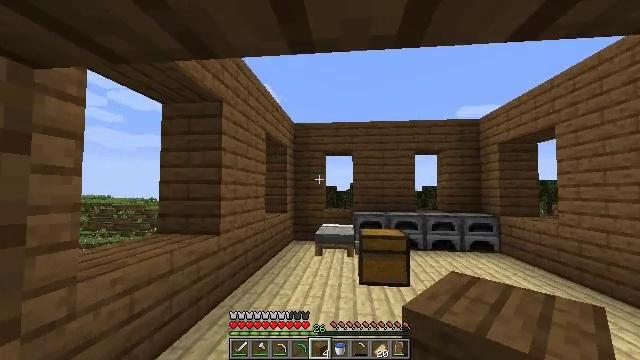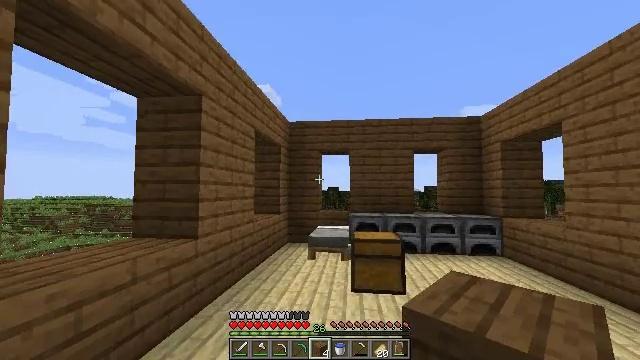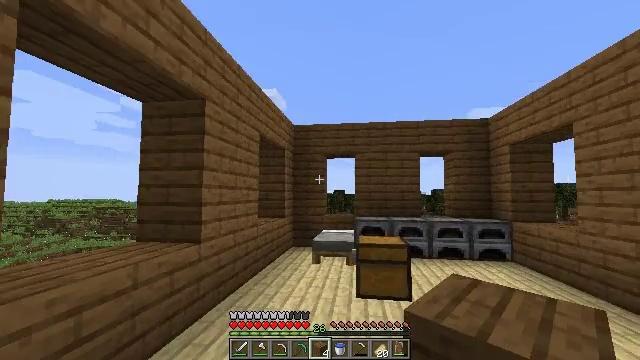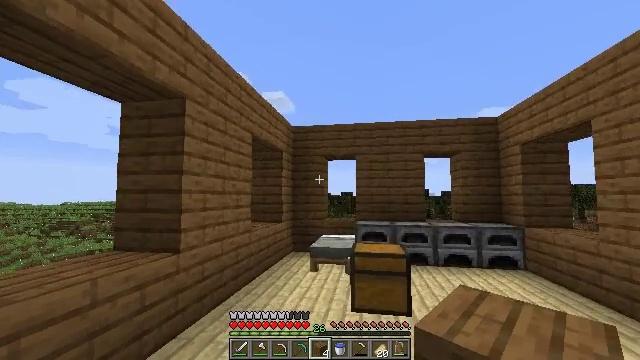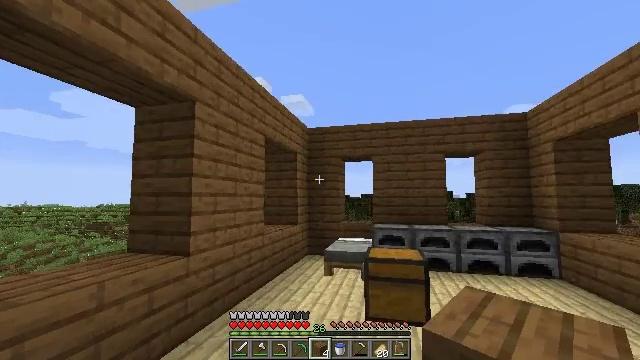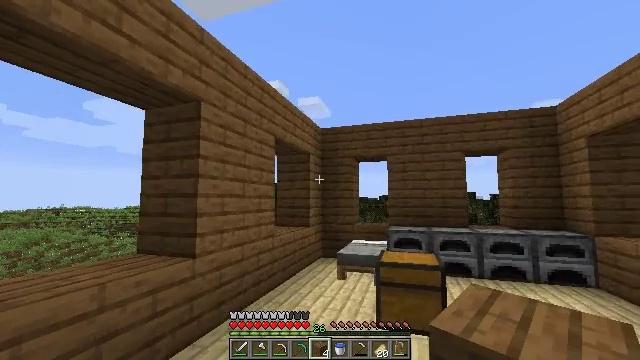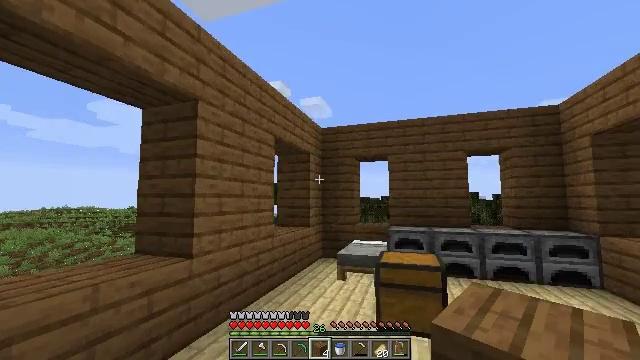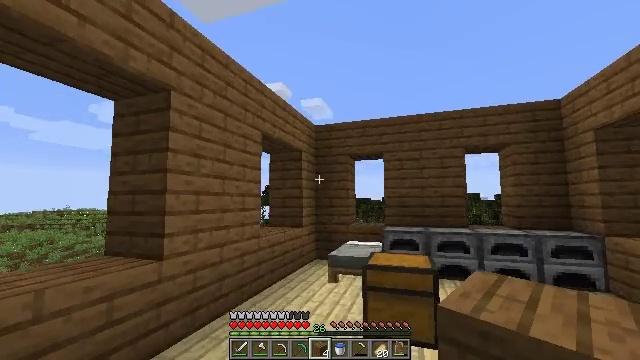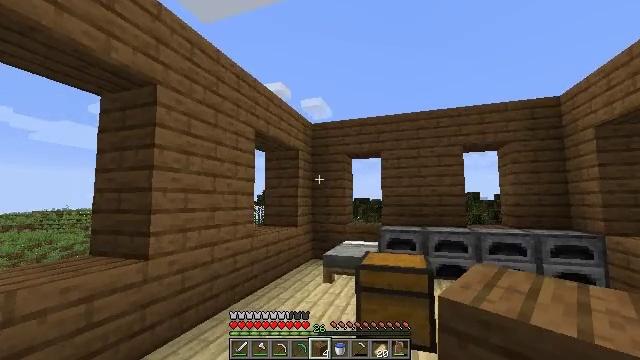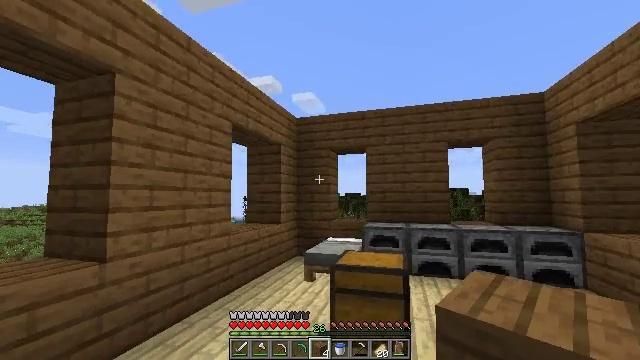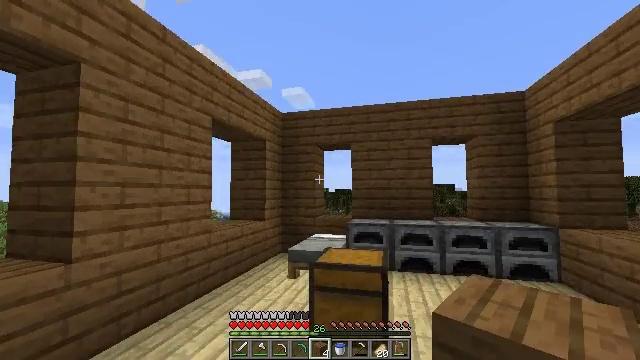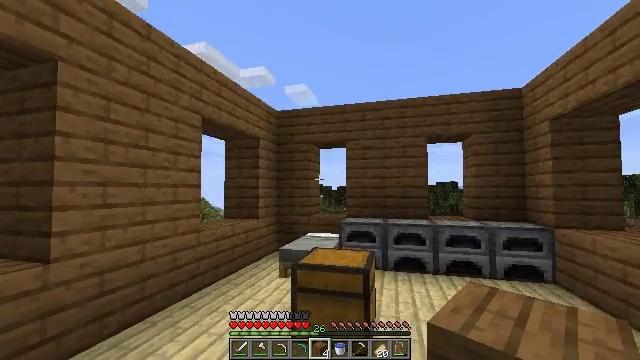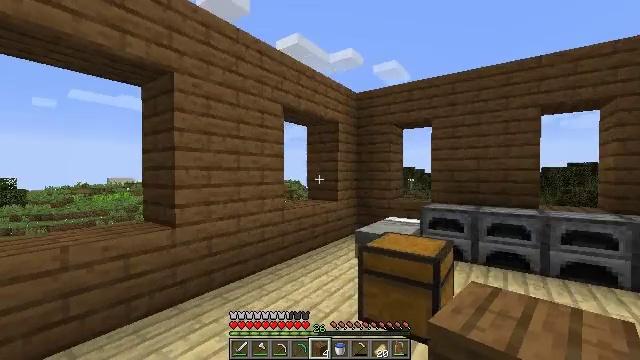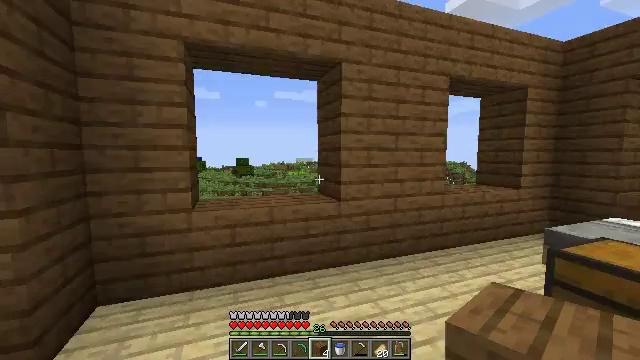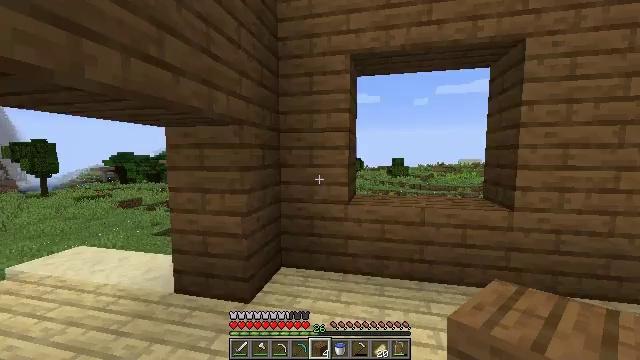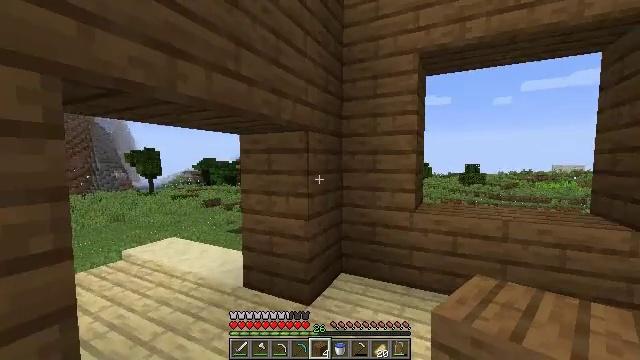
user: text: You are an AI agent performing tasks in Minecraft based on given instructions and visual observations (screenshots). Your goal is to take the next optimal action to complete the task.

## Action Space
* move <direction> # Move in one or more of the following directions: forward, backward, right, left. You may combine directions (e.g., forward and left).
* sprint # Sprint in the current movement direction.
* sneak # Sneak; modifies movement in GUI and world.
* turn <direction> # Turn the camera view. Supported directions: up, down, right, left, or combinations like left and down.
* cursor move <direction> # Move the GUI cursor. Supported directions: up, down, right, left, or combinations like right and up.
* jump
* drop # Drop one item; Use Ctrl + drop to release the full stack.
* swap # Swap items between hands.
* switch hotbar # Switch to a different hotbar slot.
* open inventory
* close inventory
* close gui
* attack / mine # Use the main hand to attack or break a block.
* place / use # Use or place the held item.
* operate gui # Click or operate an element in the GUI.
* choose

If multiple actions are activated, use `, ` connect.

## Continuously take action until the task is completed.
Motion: motion action
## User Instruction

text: Left click to destroy the birch fence.
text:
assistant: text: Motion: move forward and move right
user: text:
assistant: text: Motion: move forward and move right, turn left
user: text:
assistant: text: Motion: move forward and move right, turn left
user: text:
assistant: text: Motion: move forward and move right, turn left
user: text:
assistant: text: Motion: move forward and move right, turn left
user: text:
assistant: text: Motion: move forward and move right
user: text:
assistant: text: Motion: move forward and move right
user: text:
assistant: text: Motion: move forward and move right
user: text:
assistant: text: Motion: move right, turn right
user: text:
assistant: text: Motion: move right, turn right
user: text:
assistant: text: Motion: move right
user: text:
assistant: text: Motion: turn left and down
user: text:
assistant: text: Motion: turn left and down
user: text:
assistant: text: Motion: turn left
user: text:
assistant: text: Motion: move forward, turn left and up
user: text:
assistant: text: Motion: move forward, turn left
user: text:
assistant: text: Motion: move forward, sprint, turn left and down
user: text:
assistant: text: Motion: move forward, sprint, turn left and down
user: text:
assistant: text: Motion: move forward, sprint, turn left and down
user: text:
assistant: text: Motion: move forward, sprint, turn left and down
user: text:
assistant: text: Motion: move forward, sprint, turn left and down
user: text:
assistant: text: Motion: move forward and move right, sprint, turn left and down
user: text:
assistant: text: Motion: move forward and move right, sprint, turn left
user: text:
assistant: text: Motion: move forward and move right, sprint, turn left
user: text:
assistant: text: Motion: move forward and move right, sprint, turn left
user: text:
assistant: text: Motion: move forward and move right, sprint, turn left
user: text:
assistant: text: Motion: move forward, sprint
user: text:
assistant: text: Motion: move forward, sprint
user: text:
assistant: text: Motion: move forward, sprint, turn left
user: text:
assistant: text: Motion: move forward, sprint, turn down